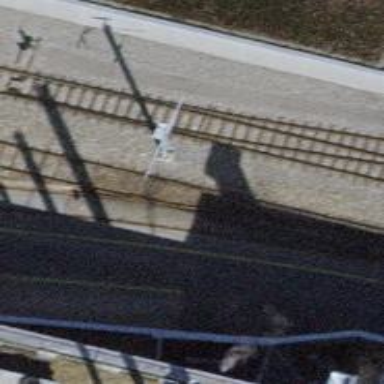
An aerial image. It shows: Single railway spur track.